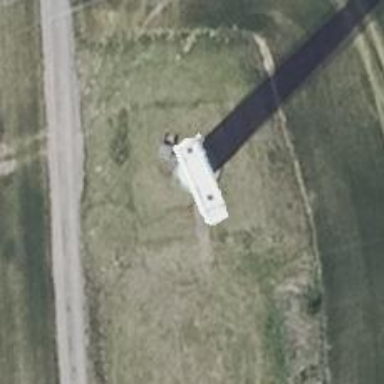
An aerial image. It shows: Wind generator powered by wind turbines of horizontal axis type. It is manufactured by Vestas.